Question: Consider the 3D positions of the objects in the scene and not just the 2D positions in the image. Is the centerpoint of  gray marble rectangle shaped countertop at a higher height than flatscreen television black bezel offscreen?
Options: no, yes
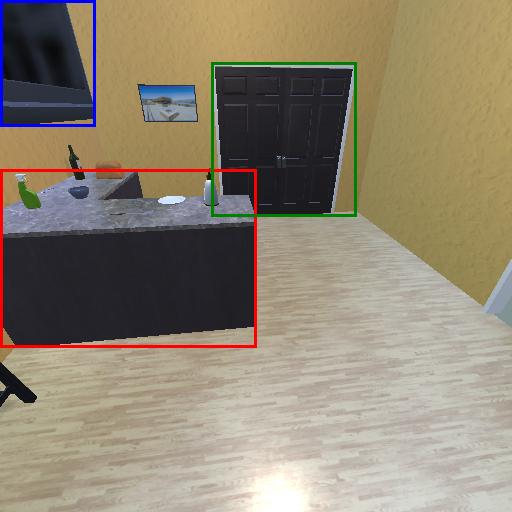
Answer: no